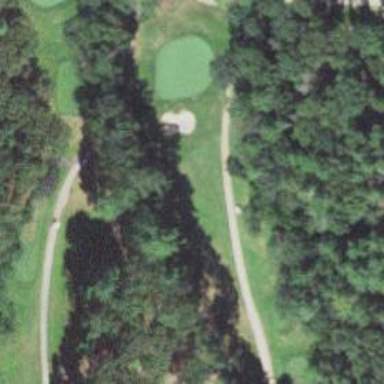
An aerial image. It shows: Golf cartpath that is also road path.